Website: crate-barrel
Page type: account-dashboard
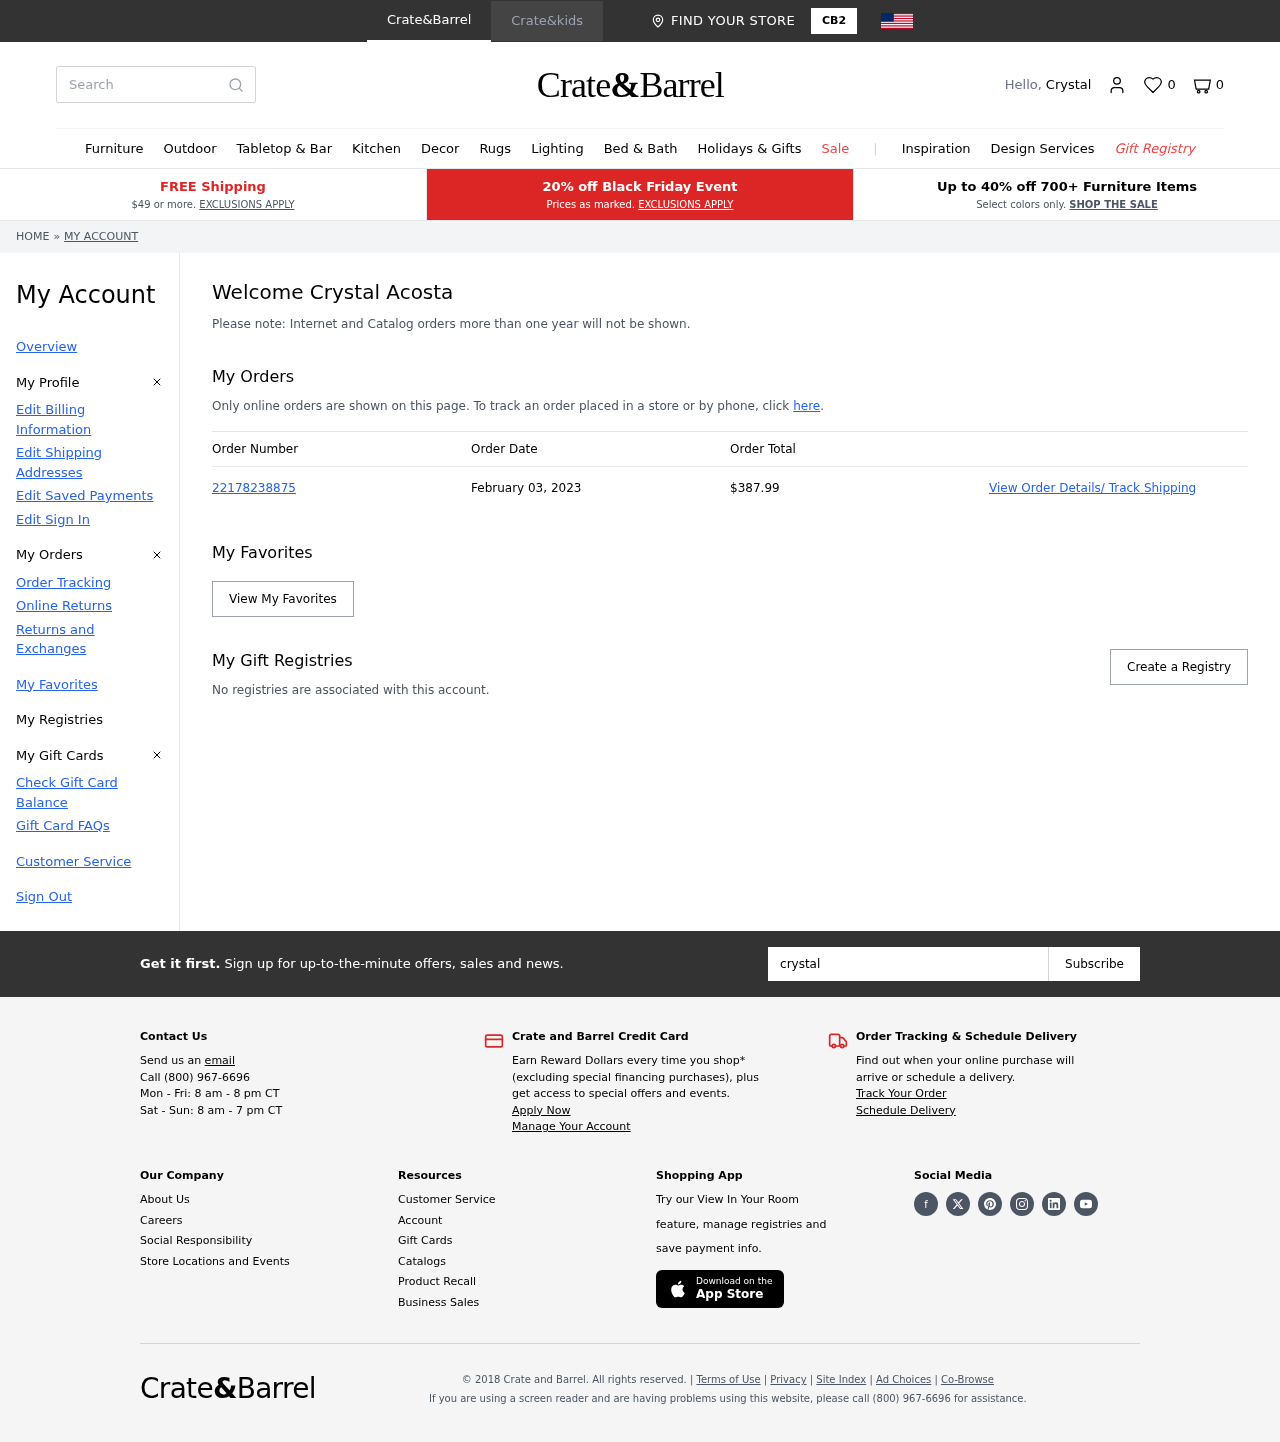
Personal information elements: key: PII_EMAIL
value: crystalacosta@gmail.com
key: PII_FIRSTNAME
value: Crystal
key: PII_FULLNAME
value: Crystal Acosta
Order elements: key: ORDER_NUM_ITEMS
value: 0
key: ORDER_NUMBER
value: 22178238875
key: ORDER_DATE
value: February 03, 2023
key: ORDER_TOTAL
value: $387.99
Search elements: key: HEADER_SEARCH
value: Search
Other elements: key: FAVORITES_COUNT
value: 0